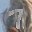
Label: 7